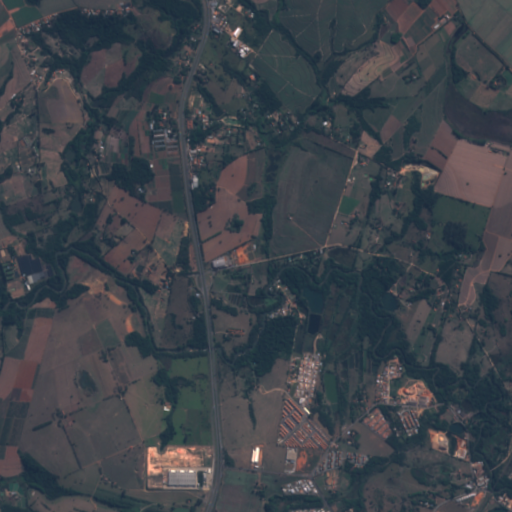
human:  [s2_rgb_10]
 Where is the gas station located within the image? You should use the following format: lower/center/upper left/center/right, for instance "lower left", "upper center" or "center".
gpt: The gas station is located in the upper center of the image.
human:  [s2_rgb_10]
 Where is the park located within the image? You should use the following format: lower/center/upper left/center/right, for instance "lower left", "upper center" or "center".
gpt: The park is located in the center of the image.
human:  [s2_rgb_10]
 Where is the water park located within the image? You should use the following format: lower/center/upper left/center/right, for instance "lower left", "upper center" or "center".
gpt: The water park is located in the lower right of the image.
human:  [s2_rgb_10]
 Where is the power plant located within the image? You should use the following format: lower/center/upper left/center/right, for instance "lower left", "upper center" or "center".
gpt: There is no power plant in the image.